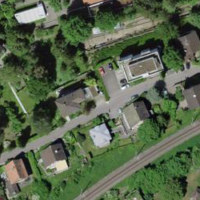
EUNIS habitat code: 55
Species observed at this site:
Aegopodium podagraria